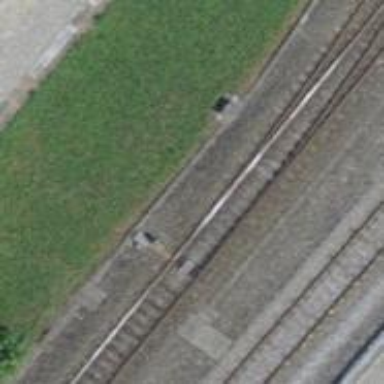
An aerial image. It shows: Railway switch.